Question: I have two tables to track user activity:

I need to write a SQL query to get data in below format
:
UserId|UserRole|LoginTime|LogOutTime
Note : LoginTime/LogOutTime is Activity_Time_Stamp in ActivityAuditTrail table. I am not able to figure out a logic for this.
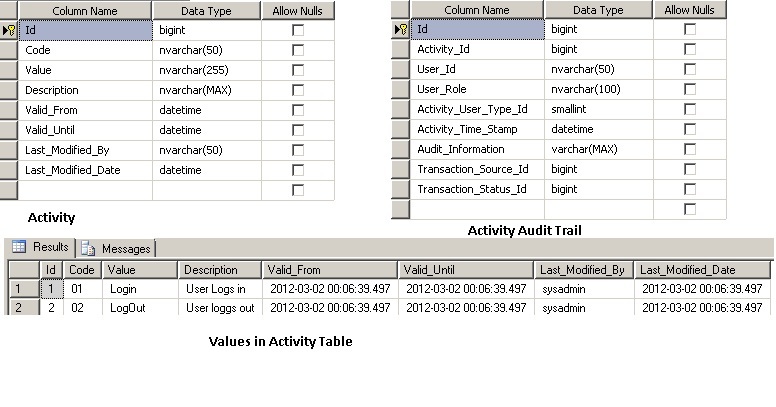
Answer: '''
SELECT User_Id, User_Role, Activity_Time_Stamp AS LoginTime,
( SELECT Activity_Time_Stamp
FROM ActivityAuditTrail aud2
WHERE aud2.Activity_Id=2
AND ActivityAuditTrail.User_Id=aud2.User_Id
AND ActivityAuditTrail.User_Session=aud2.User_Session
) AS LogOutTime
FROM ActivityAuditTrail
WHERE Activity_Id=1
'''
I'm being on the safe side and assuming that sessions are not unique to a user, but if they are you may be able to leave out the user_id from the WHERE entirely.